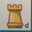
Piece: wR